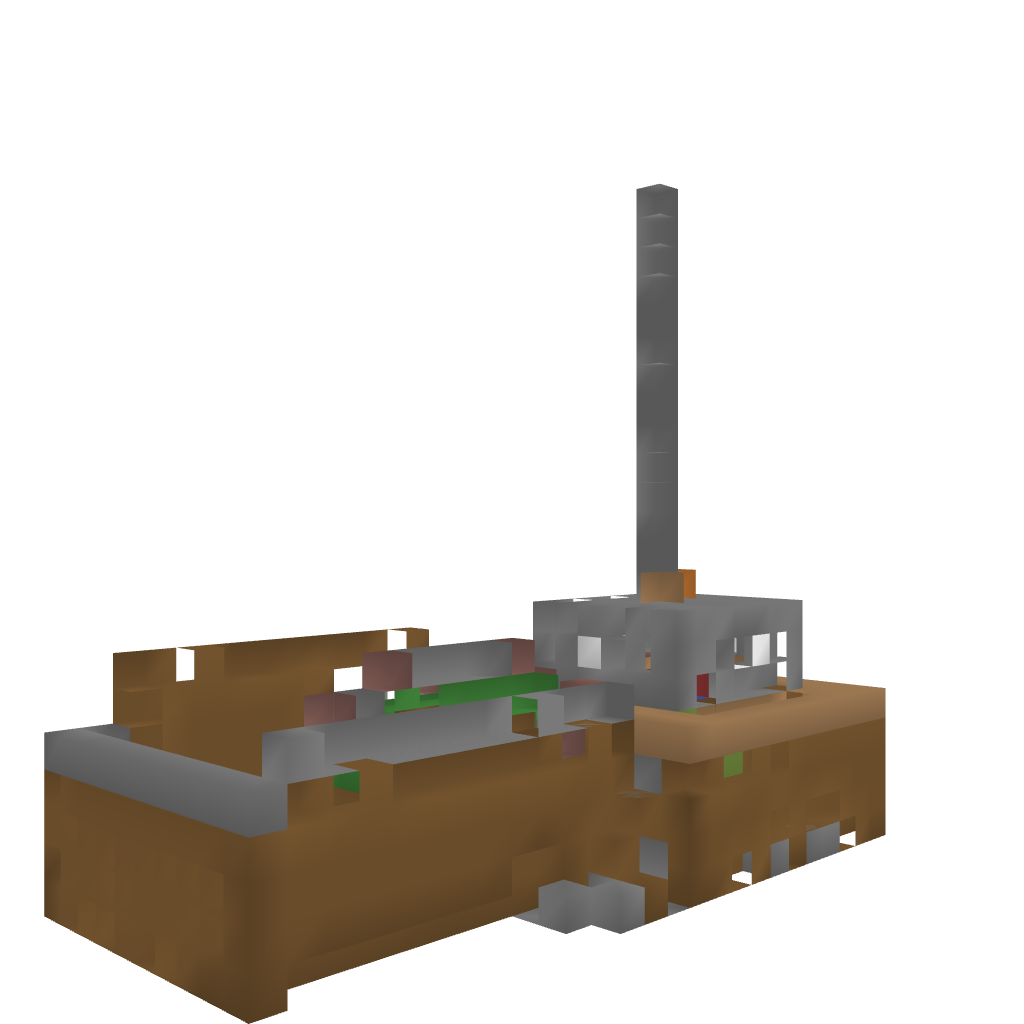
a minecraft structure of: Small House bad low quality